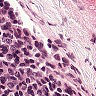
Metastatic tissue present: no